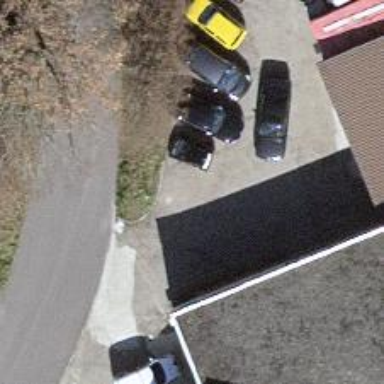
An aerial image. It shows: Shop that sells cars.